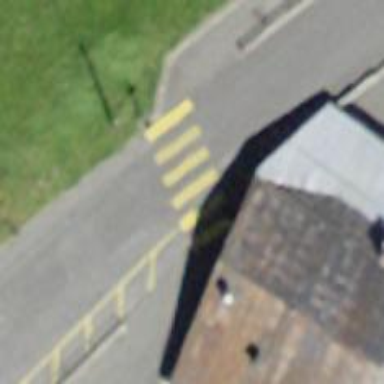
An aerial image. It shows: Zebra crossing on the road.